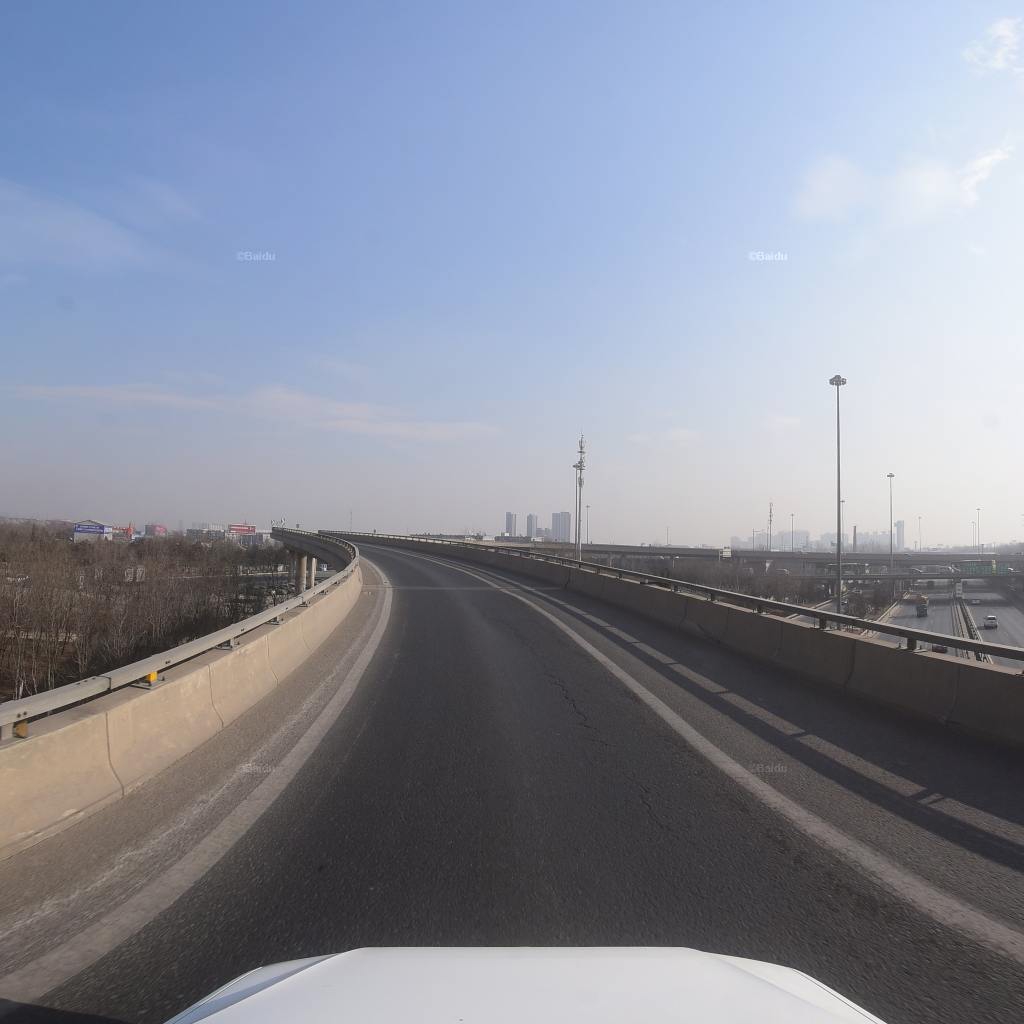
Region: Fengtai
Road damage annotations: longitudinal crack, longitudinal crack